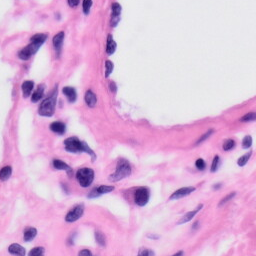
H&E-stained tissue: Skin